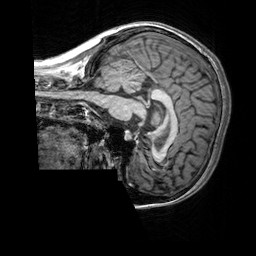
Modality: T1w
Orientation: sagittal
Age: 20
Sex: female
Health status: healthy
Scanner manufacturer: siemens
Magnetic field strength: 3 T
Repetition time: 2.3 s
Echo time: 0.00303 s